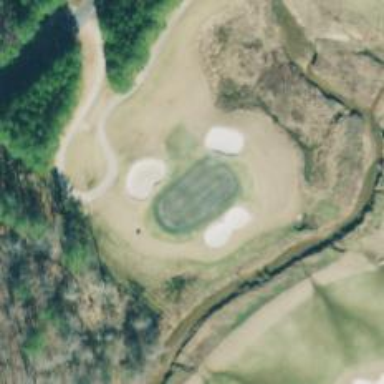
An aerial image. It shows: Golf hole.